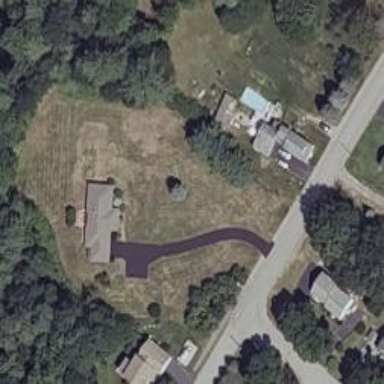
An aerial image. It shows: Driveway.